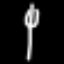
Label: fork